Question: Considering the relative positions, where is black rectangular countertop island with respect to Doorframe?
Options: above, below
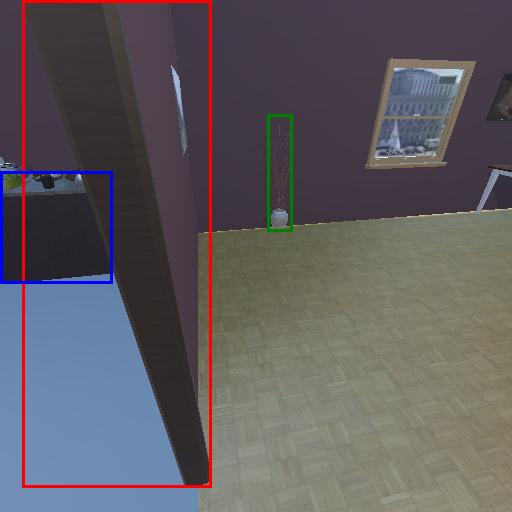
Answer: above